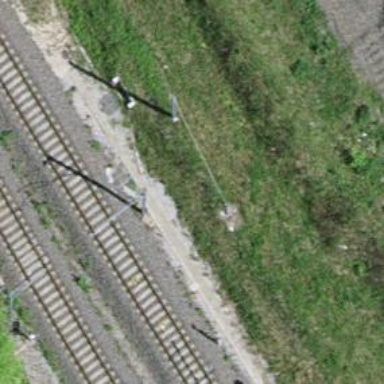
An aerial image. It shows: Catenary mast for power lines.